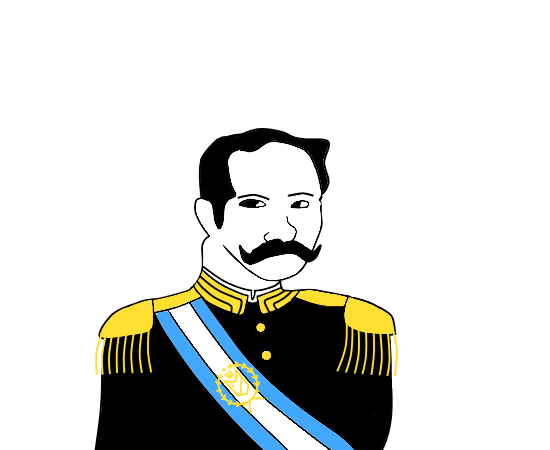
Label: 5_Smugjak